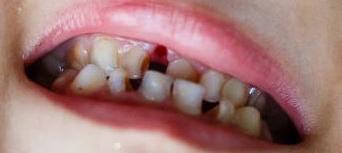
Condition: hypodontia